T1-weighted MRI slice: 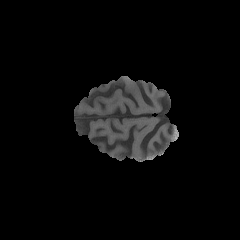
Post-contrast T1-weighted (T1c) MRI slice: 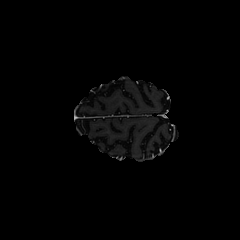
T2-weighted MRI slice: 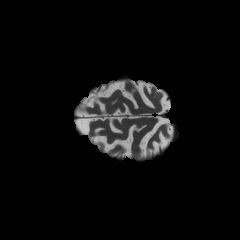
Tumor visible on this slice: no